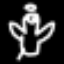
Label: angel